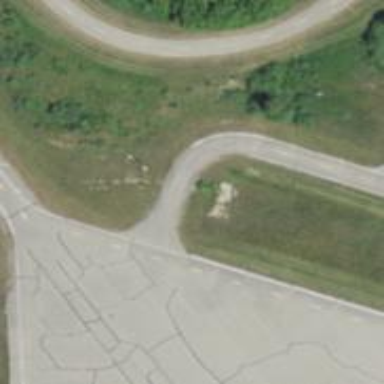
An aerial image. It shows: Raceway for motor sports.